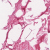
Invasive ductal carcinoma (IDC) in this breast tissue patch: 0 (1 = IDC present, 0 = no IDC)